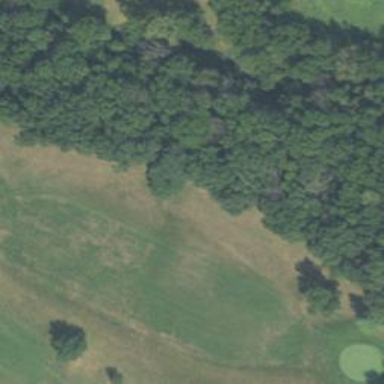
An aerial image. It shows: Grassy area designated as golf fairway.